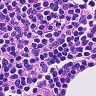
Metastatic tissue present: no